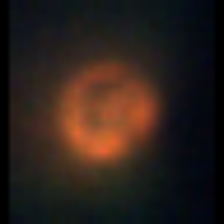
Taxon: NanoPlankton
Group: Other